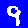
Digit: 9